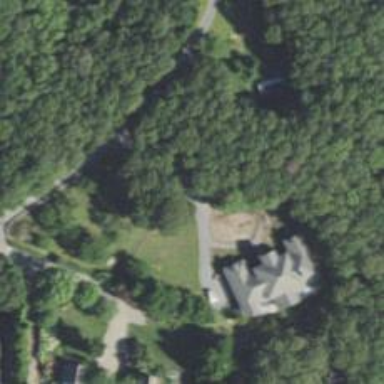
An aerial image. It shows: Driveway.